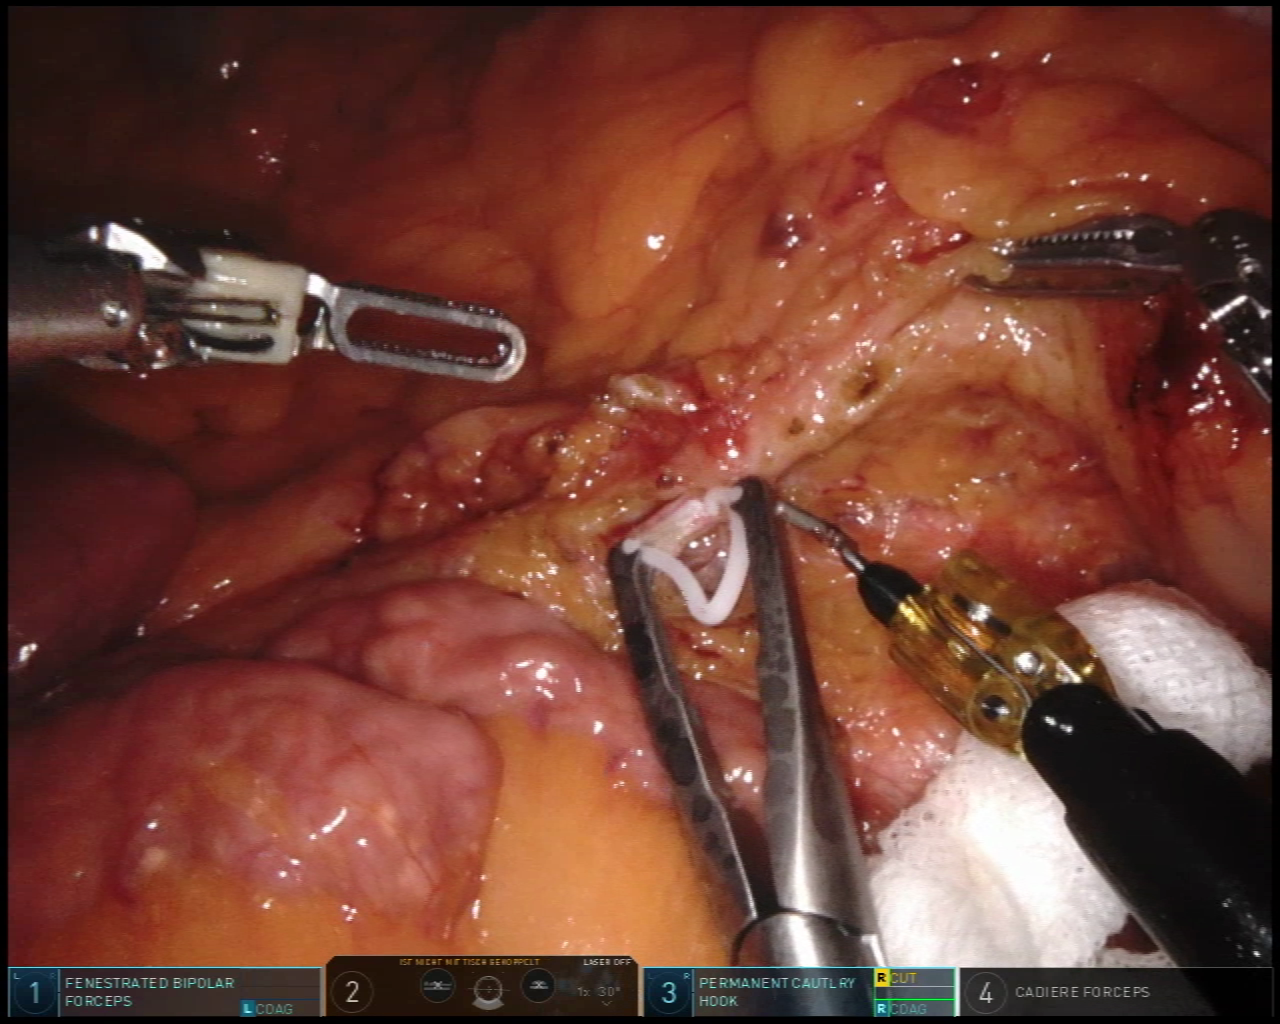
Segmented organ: inferior_mesenteric_artery
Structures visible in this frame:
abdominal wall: no
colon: no
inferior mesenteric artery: yes
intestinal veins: no
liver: no
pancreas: no
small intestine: yes
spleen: no
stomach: no
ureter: no
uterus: no
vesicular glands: no